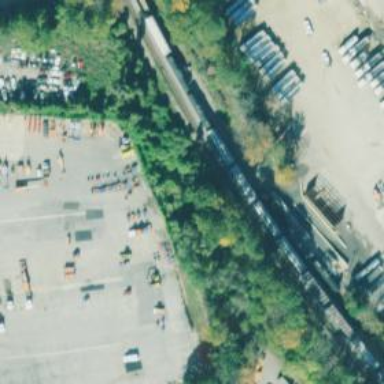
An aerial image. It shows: Rail spur service.